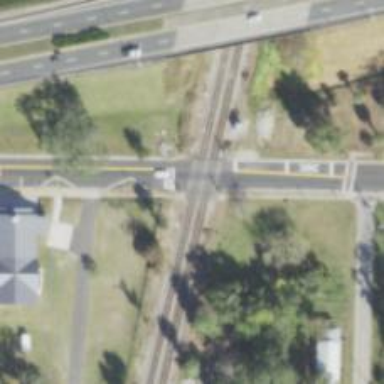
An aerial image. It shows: Crossing for the railway.